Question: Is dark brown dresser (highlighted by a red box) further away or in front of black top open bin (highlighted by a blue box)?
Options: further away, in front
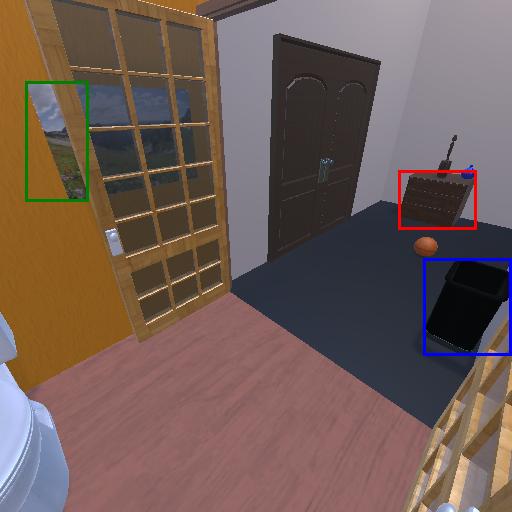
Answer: further away